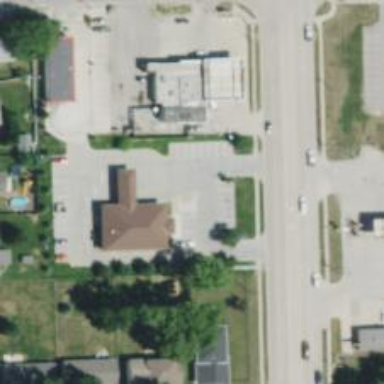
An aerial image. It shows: Pharmacy providing healthcare services.